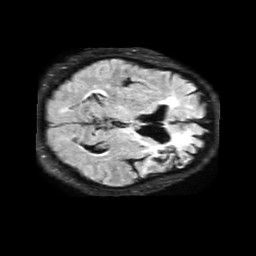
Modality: FLAIR
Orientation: axial
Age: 62
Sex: female
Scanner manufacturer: philips
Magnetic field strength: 1.5 T
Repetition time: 6 s
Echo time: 0.1013 s